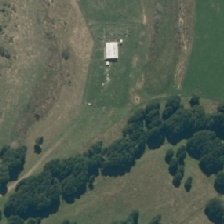
Land cover: high_producing_grassland